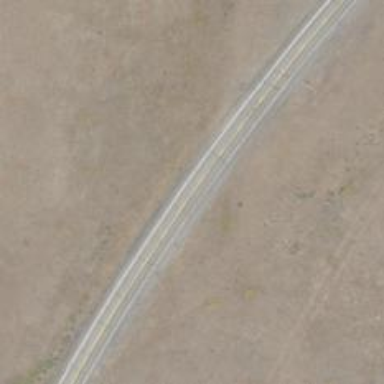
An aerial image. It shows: Secondary road.